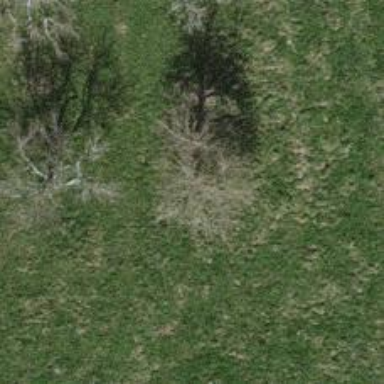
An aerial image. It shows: Single tag "natural: tree."